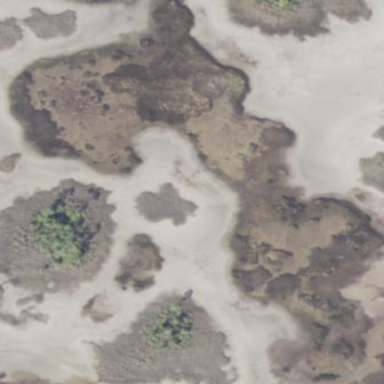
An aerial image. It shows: Saltmarsh wetland area.